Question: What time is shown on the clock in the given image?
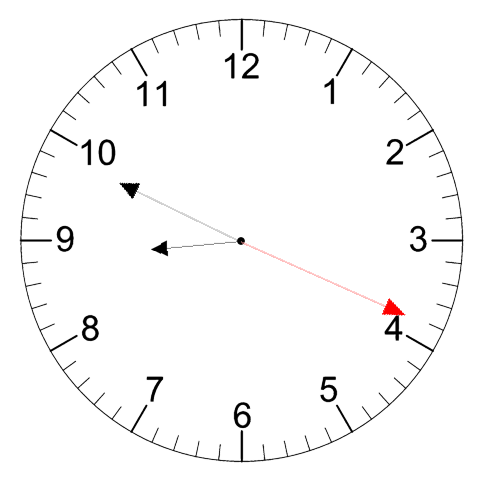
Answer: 08:49:19